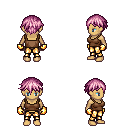
a pixel art fantasy rpg character, female body template, human, tanned skin, brown pirate shirt, gold greaves, pink short bangs hairstyle, gold gloves, four views (front, back, left, right), 2x2 character sprite sheet, small pixel art, hard edges, no anti-aliasing